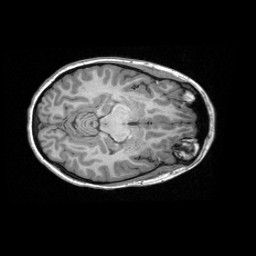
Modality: T1w
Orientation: axial
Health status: healthy
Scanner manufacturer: siemens
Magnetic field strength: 3 T
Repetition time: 2.3 s
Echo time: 0.00287 s